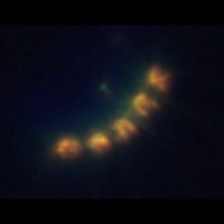
Taxon: Chaetoceros
Group: Diatoms